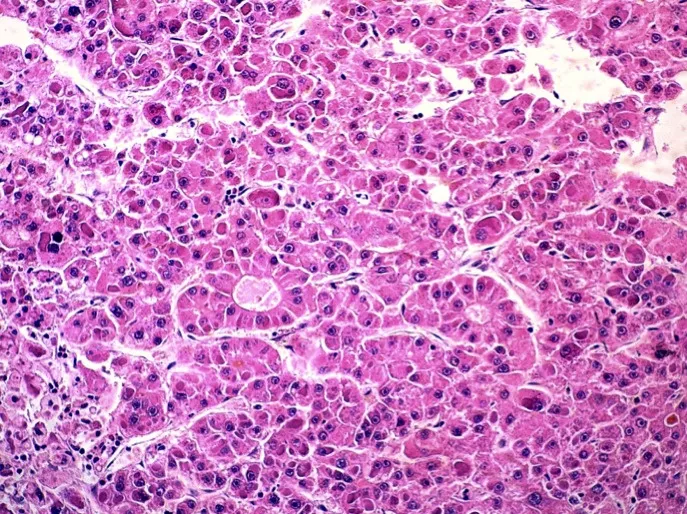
Microphotography showing a pseudo glandular growth pattern.
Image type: pathology (h&e)